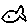
Label: fish